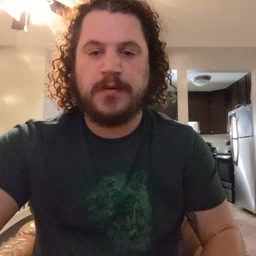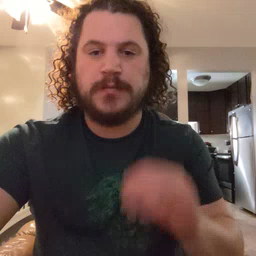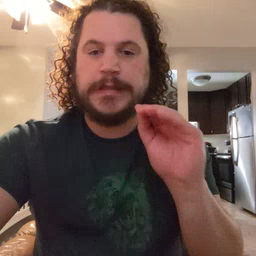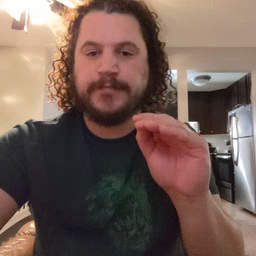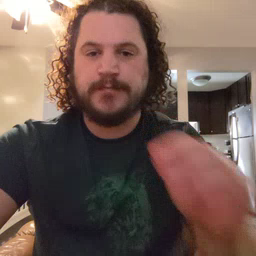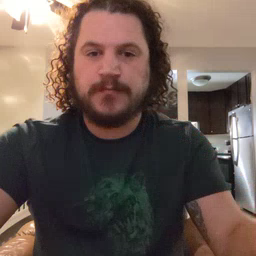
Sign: kiss